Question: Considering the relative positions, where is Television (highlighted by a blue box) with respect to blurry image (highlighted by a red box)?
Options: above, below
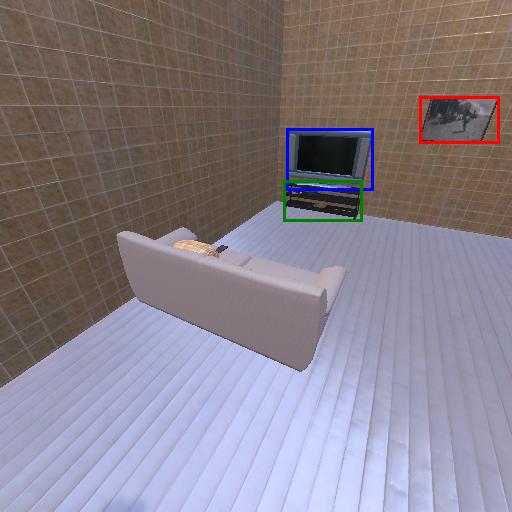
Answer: above